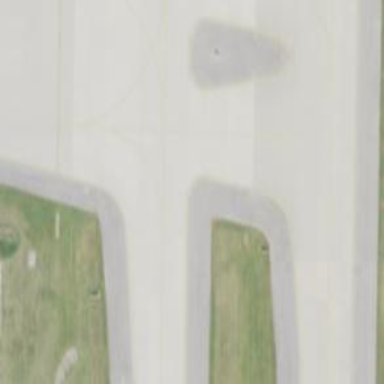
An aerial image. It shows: View of taxiway at the airport.